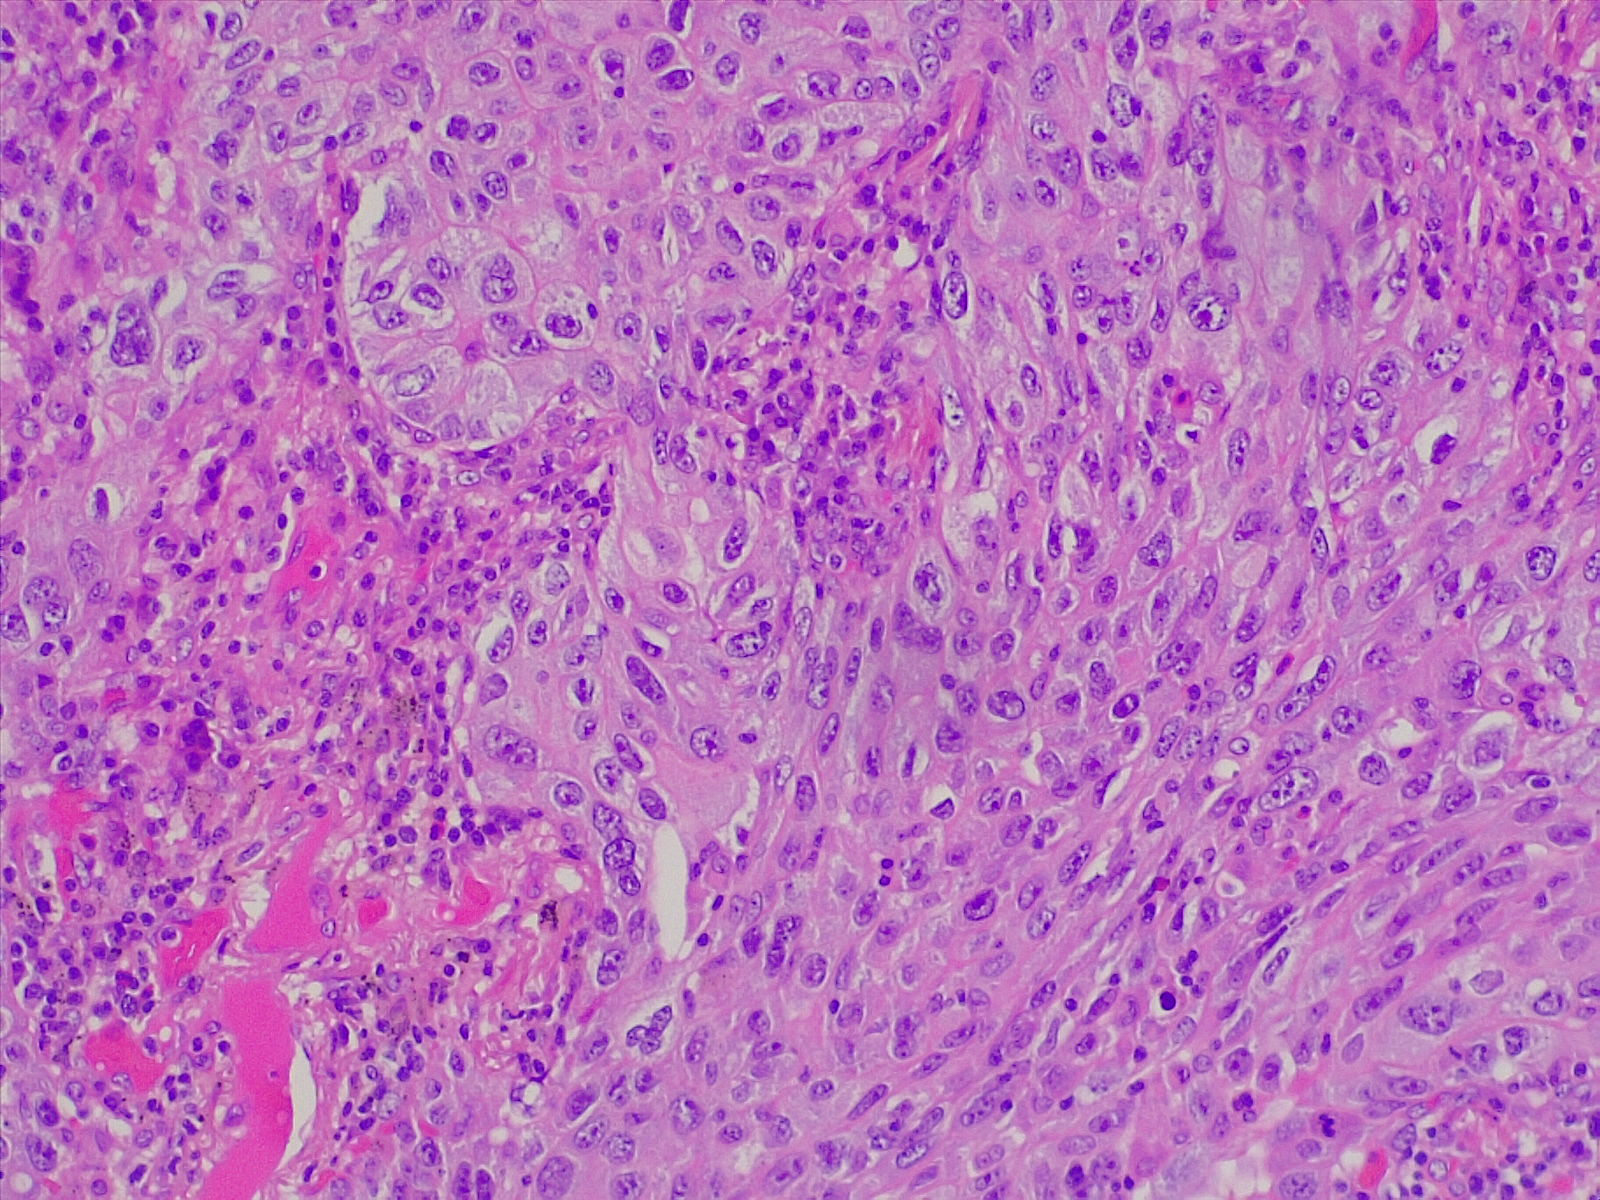
Label: lung adenocarcinoma, poorly differentiated